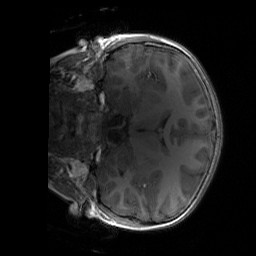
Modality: T1w
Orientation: coronal
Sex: male
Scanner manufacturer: siemens
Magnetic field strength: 3 T
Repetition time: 1.9 s
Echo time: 0.00243 s